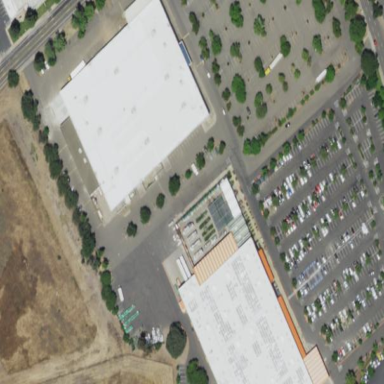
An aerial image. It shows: Retail area.